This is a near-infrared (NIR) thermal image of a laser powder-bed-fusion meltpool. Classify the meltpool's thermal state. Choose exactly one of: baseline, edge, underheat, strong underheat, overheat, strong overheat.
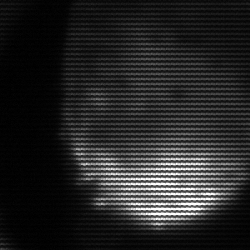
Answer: edge